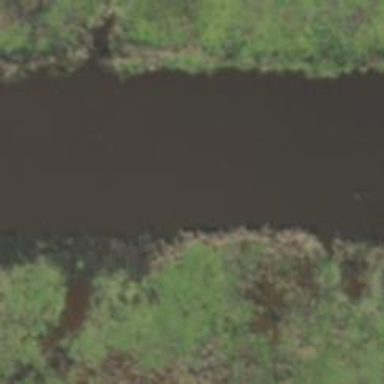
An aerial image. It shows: Canal.